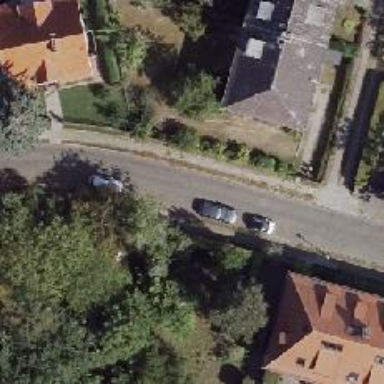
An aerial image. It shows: Residential road with sidewalks on both sides.